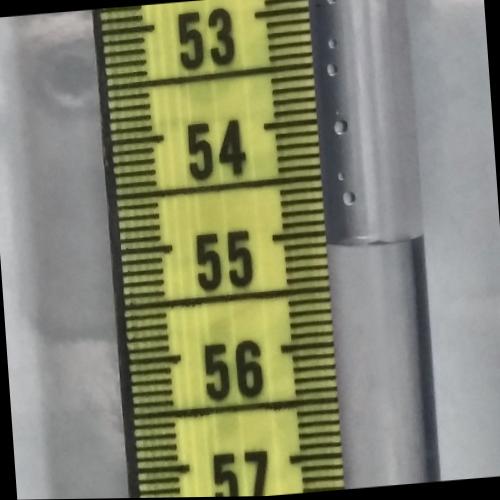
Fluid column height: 55.1 cm